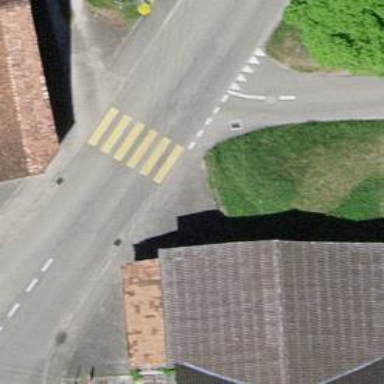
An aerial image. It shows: Unmarked crossing with zebra reference sign on the road.